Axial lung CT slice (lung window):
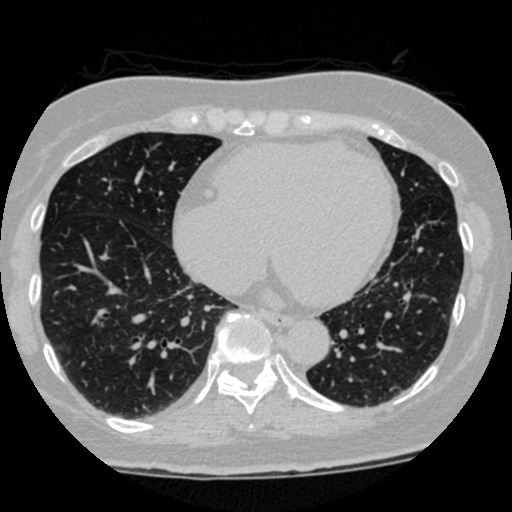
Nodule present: no